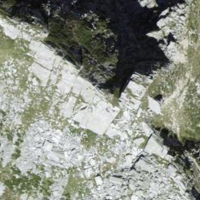
EUNIS habitat code: 48
Species observed at this site:
Primula hirsuta